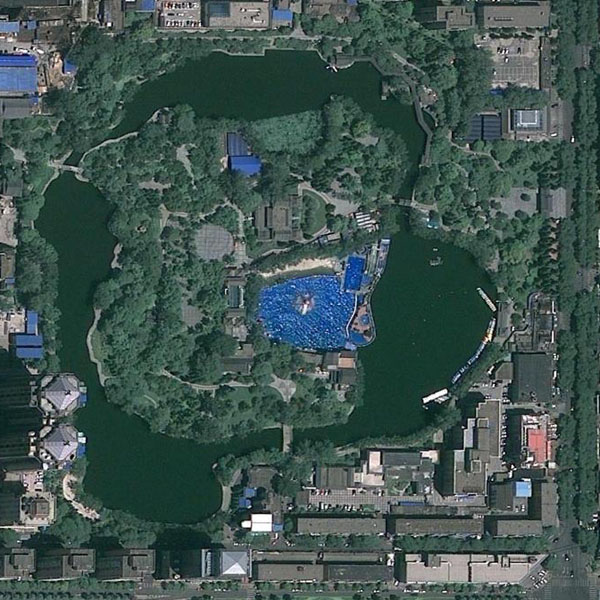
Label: Park